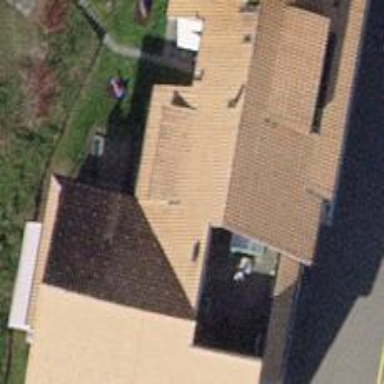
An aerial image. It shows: Hipped roof apartment building.